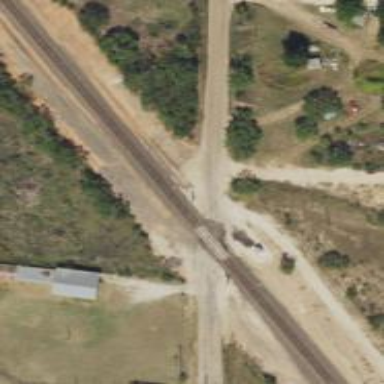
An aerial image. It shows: Railway level crossing.